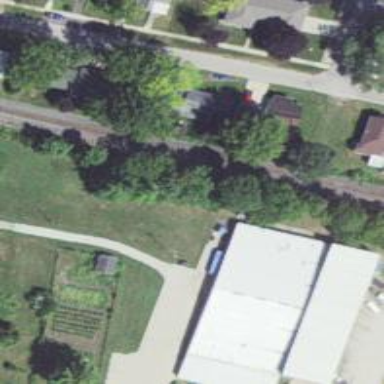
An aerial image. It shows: Railway siding with rails.